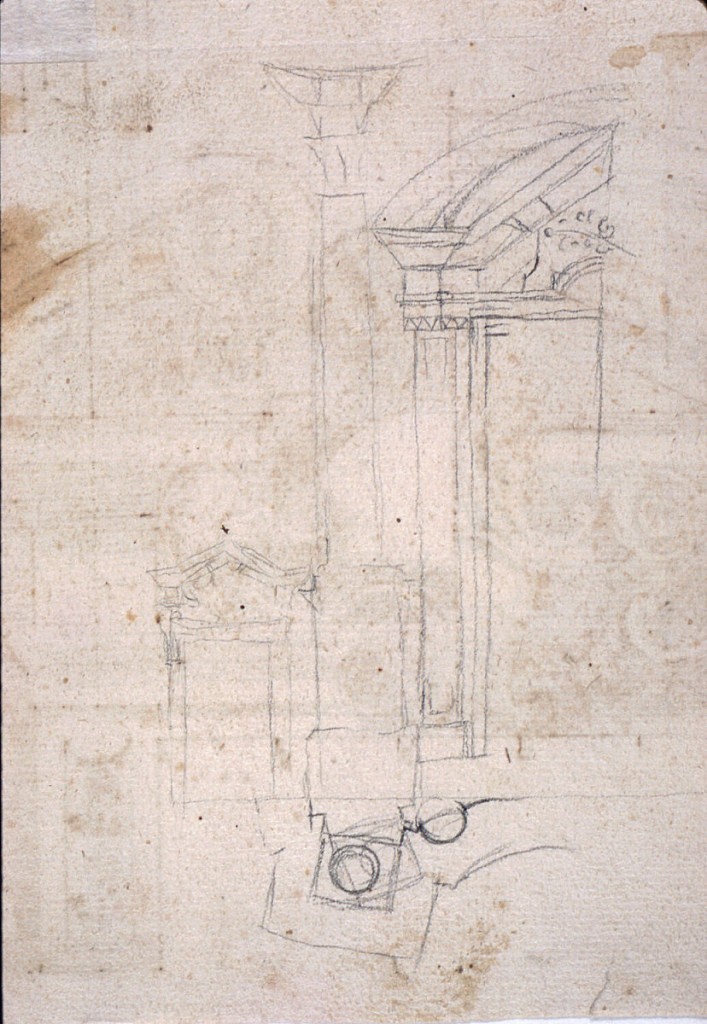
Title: Overdoors with Alternative Suggestions
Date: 1650–1700
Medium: Pen and brown ink, black, red chalk on off-white laid paper
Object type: Drawing
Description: Loose architectural sketches. At right, half of a large doorway. At left, a column and smaller view of doorway. Suggestion of plan below.